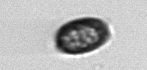
Label: Thalassiosira